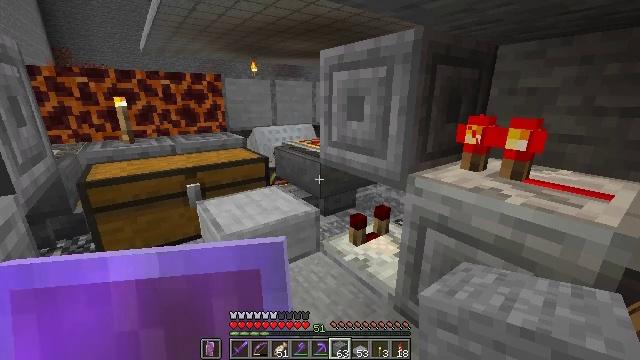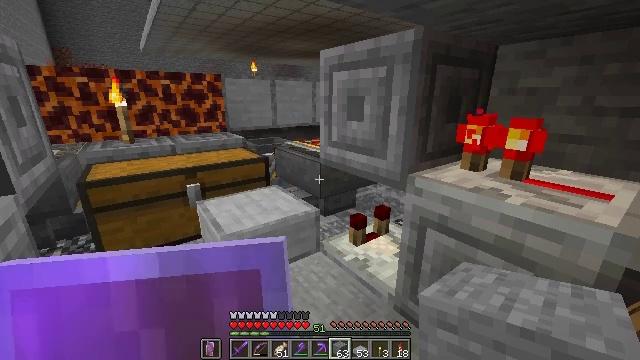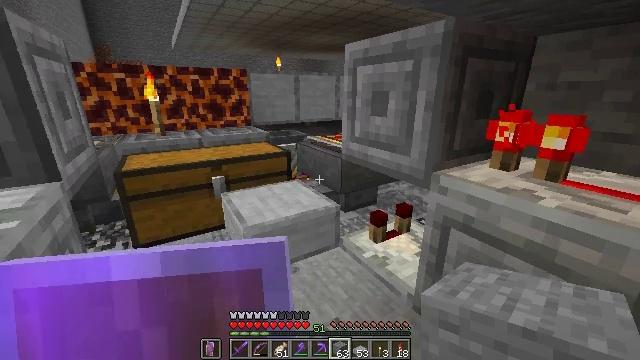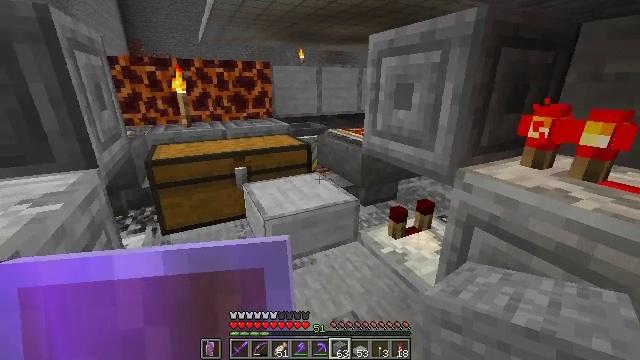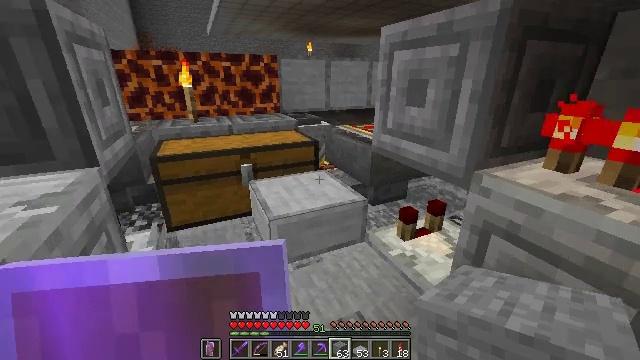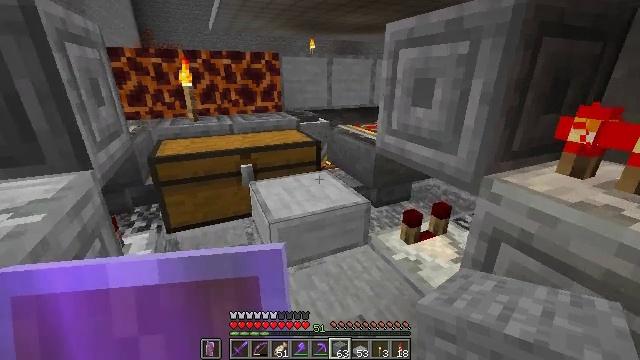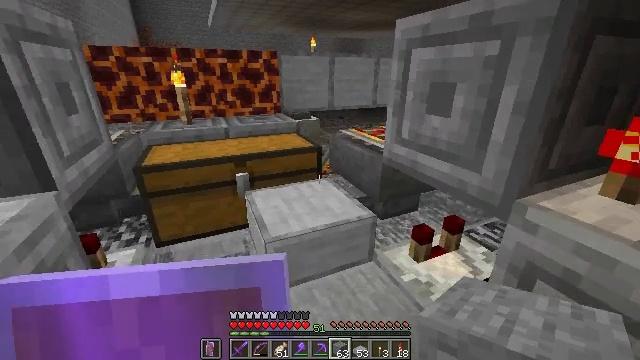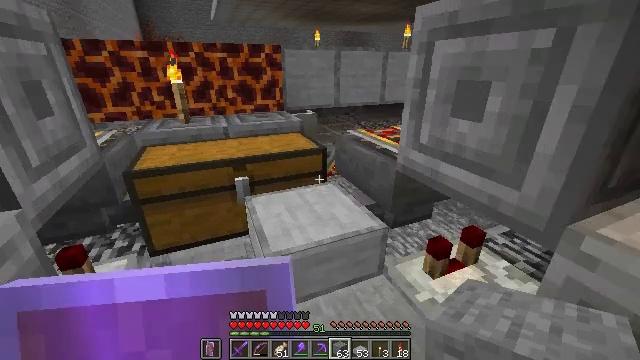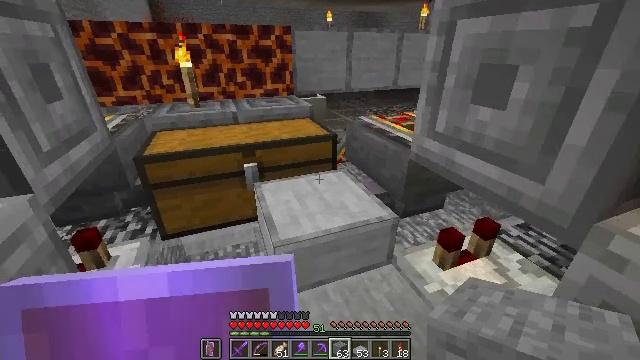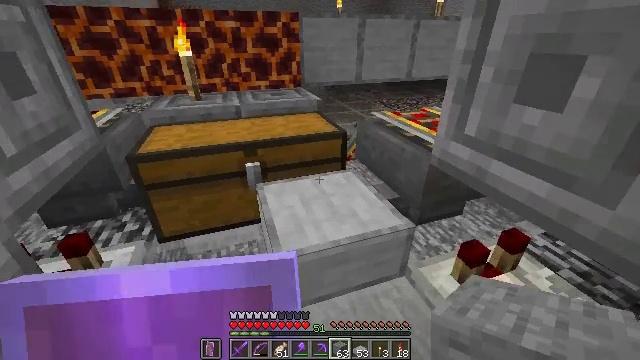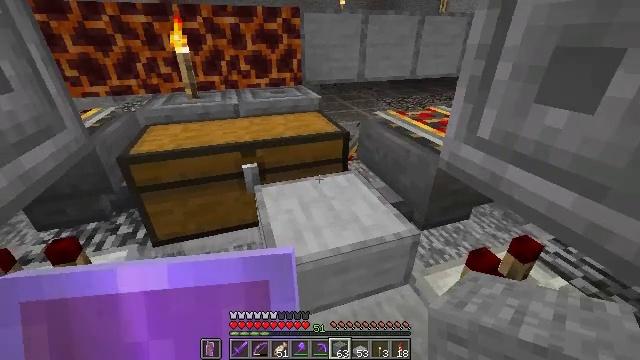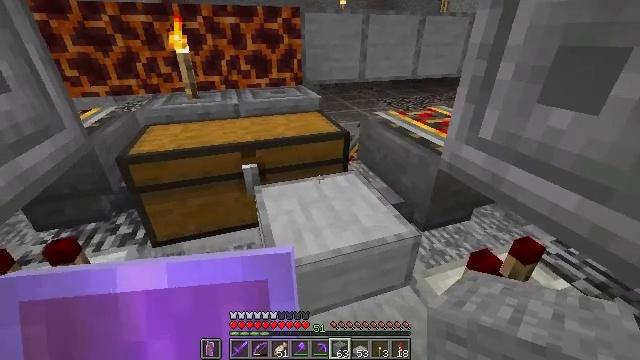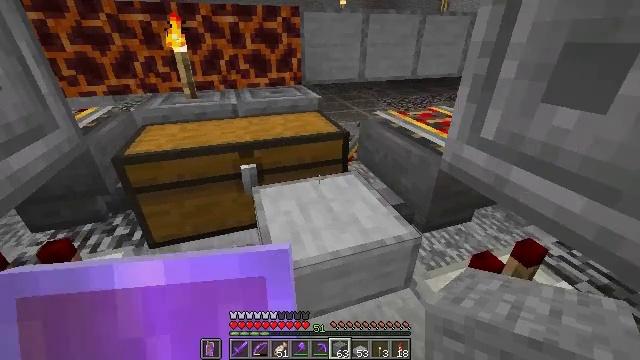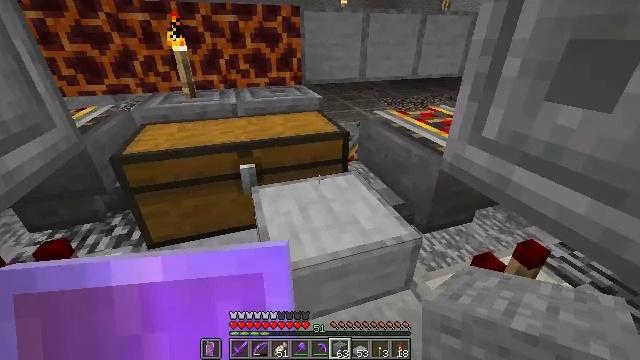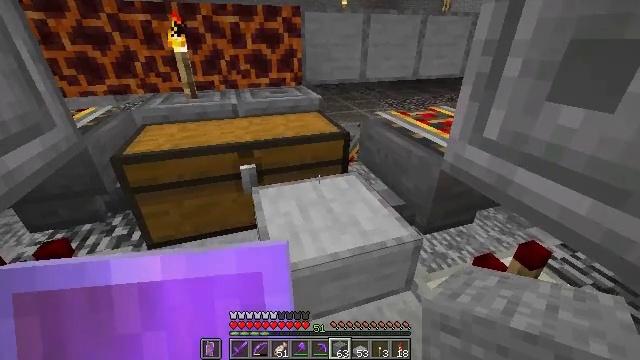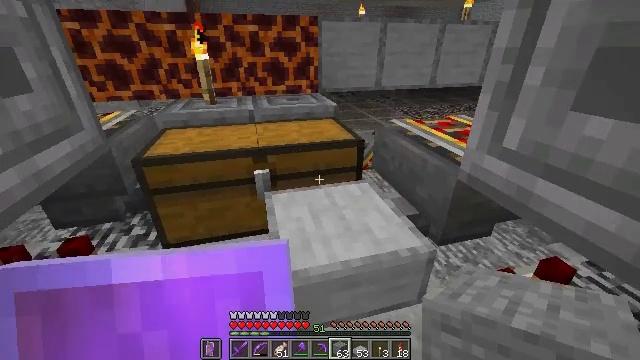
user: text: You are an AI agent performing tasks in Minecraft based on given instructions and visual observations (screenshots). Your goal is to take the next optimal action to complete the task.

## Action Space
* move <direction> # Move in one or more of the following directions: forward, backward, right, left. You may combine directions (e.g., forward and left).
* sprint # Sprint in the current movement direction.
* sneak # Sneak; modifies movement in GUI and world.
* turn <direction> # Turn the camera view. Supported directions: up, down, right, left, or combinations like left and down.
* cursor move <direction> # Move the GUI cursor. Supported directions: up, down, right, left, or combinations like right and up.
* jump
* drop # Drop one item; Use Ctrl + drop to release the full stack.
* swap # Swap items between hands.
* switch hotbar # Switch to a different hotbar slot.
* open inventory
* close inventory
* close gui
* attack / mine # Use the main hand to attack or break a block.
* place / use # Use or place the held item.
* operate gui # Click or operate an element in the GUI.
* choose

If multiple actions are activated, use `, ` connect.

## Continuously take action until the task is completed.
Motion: motion action
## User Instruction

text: Break the chiseled stone bricks for materials.
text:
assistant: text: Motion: no_op
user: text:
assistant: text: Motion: turn left and down
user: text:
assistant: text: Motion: turn left and down
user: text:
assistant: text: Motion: move forward, turn left and down
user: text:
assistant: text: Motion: move forward
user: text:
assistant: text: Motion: move forward
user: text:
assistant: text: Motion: move forward, turn down
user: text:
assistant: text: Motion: move forward, turn left and down
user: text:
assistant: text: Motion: turn left and down
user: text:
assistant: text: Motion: no_op
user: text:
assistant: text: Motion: no_op
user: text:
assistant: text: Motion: no_op
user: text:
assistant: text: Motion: no_op
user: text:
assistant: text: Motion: no_op
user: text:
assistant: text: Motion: turn left and up
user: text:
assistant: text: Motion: turn left and up
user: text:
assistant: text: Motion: no_op
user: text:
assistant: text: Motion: turn left and up
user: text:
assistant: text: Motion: no_op
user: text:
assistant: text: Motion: no_op
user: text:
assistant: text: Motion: no_op
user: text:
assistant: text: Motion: no_op
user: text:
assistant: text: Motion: use / place
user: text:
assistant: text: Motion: use / place
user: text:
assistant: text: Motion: use / place
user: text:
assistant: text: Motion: no_op
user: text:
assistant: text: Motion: no_op
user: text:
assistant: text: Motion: open gui
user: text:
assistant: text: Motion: no_op
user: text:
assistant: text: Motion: no_op